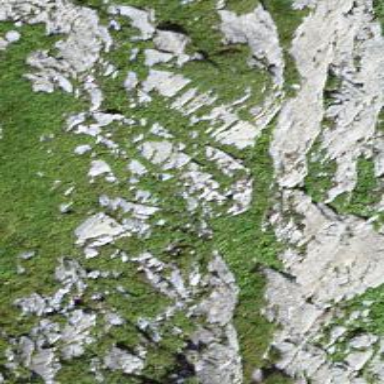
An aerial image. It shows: Cliff in nature.